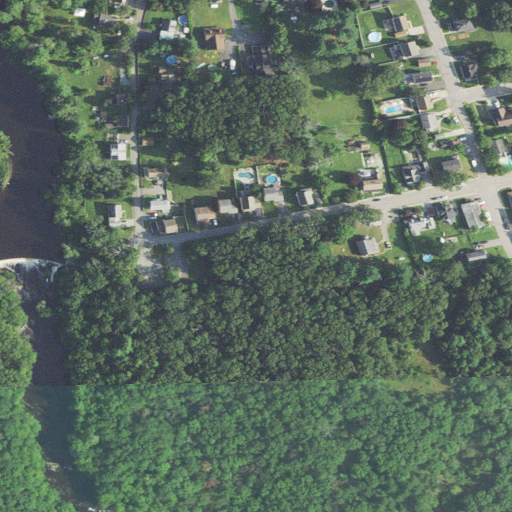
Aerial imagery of valley in Rhode Island named Blackstone Gorge containing deciduous forest, low intensity development, medium intensity development, open development, woody wetlands, mixed forest, open water, grassland, high intensity development, and herbaceous wetlands